Interaction volume radius: 5 \u00c5
Interaction volume height: 20 \u00c5
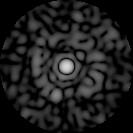
Disorder parameter: 0.864